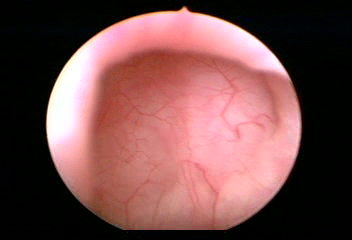
Modality: WLC
Class: Normal mucosa
Bladder cancer association: No